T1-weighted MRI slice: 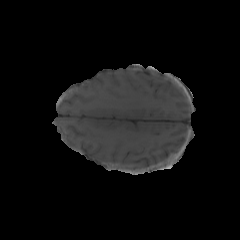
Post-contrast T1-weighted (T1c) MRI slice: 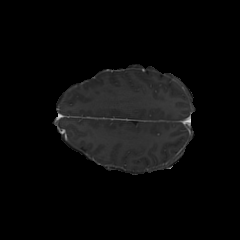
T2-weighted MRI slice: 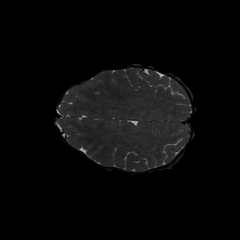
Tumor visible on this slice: no